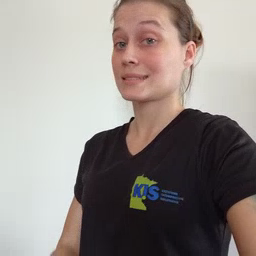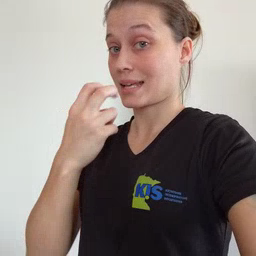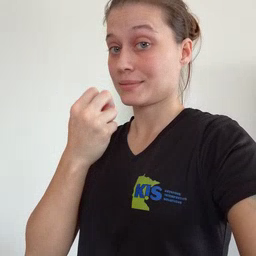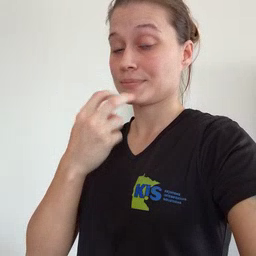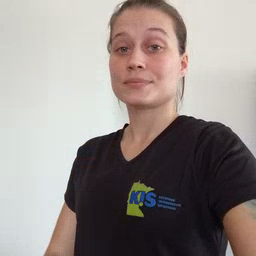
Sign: snack